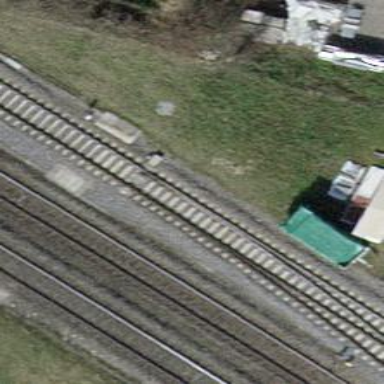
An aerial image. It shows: Railway switch.